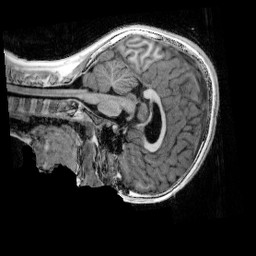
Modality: UNIT1_denoised
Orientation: sagittal
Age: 11
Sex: male
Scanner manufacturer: siemens
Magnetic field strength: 3 T
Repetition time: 4 s
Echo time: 0.00303 s